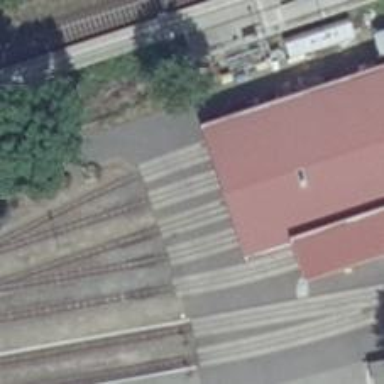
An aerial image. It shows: Railway level crossing.